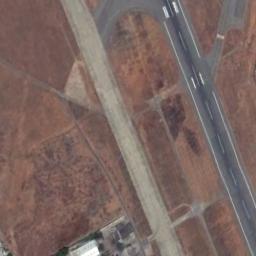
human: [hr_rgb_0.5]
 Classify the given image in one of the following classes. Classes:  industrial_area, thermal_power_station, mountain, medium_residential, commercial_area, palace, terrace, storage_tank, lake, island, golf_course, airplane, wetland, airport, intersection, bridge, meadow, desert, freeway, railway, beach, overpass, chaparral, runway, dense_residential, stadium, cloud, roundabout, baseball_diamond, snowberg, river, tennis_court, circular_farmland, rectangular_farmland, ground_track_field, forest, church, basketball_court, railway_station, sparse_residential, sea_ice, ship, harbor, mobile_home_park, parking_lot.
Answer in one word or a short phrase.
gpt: runway